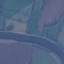
Land use / land cover: River